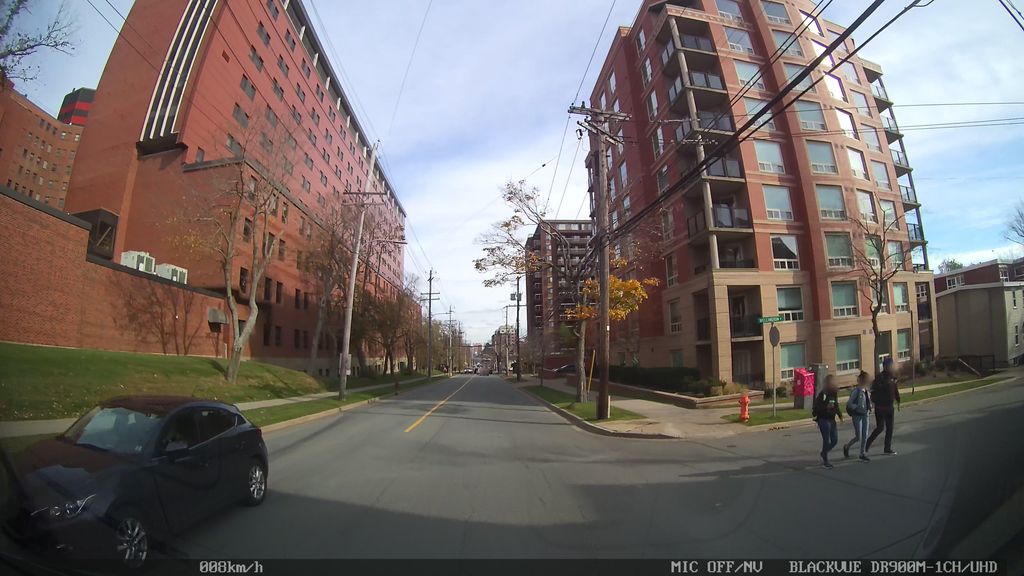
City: halifax